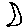
Label: moon